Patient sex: M
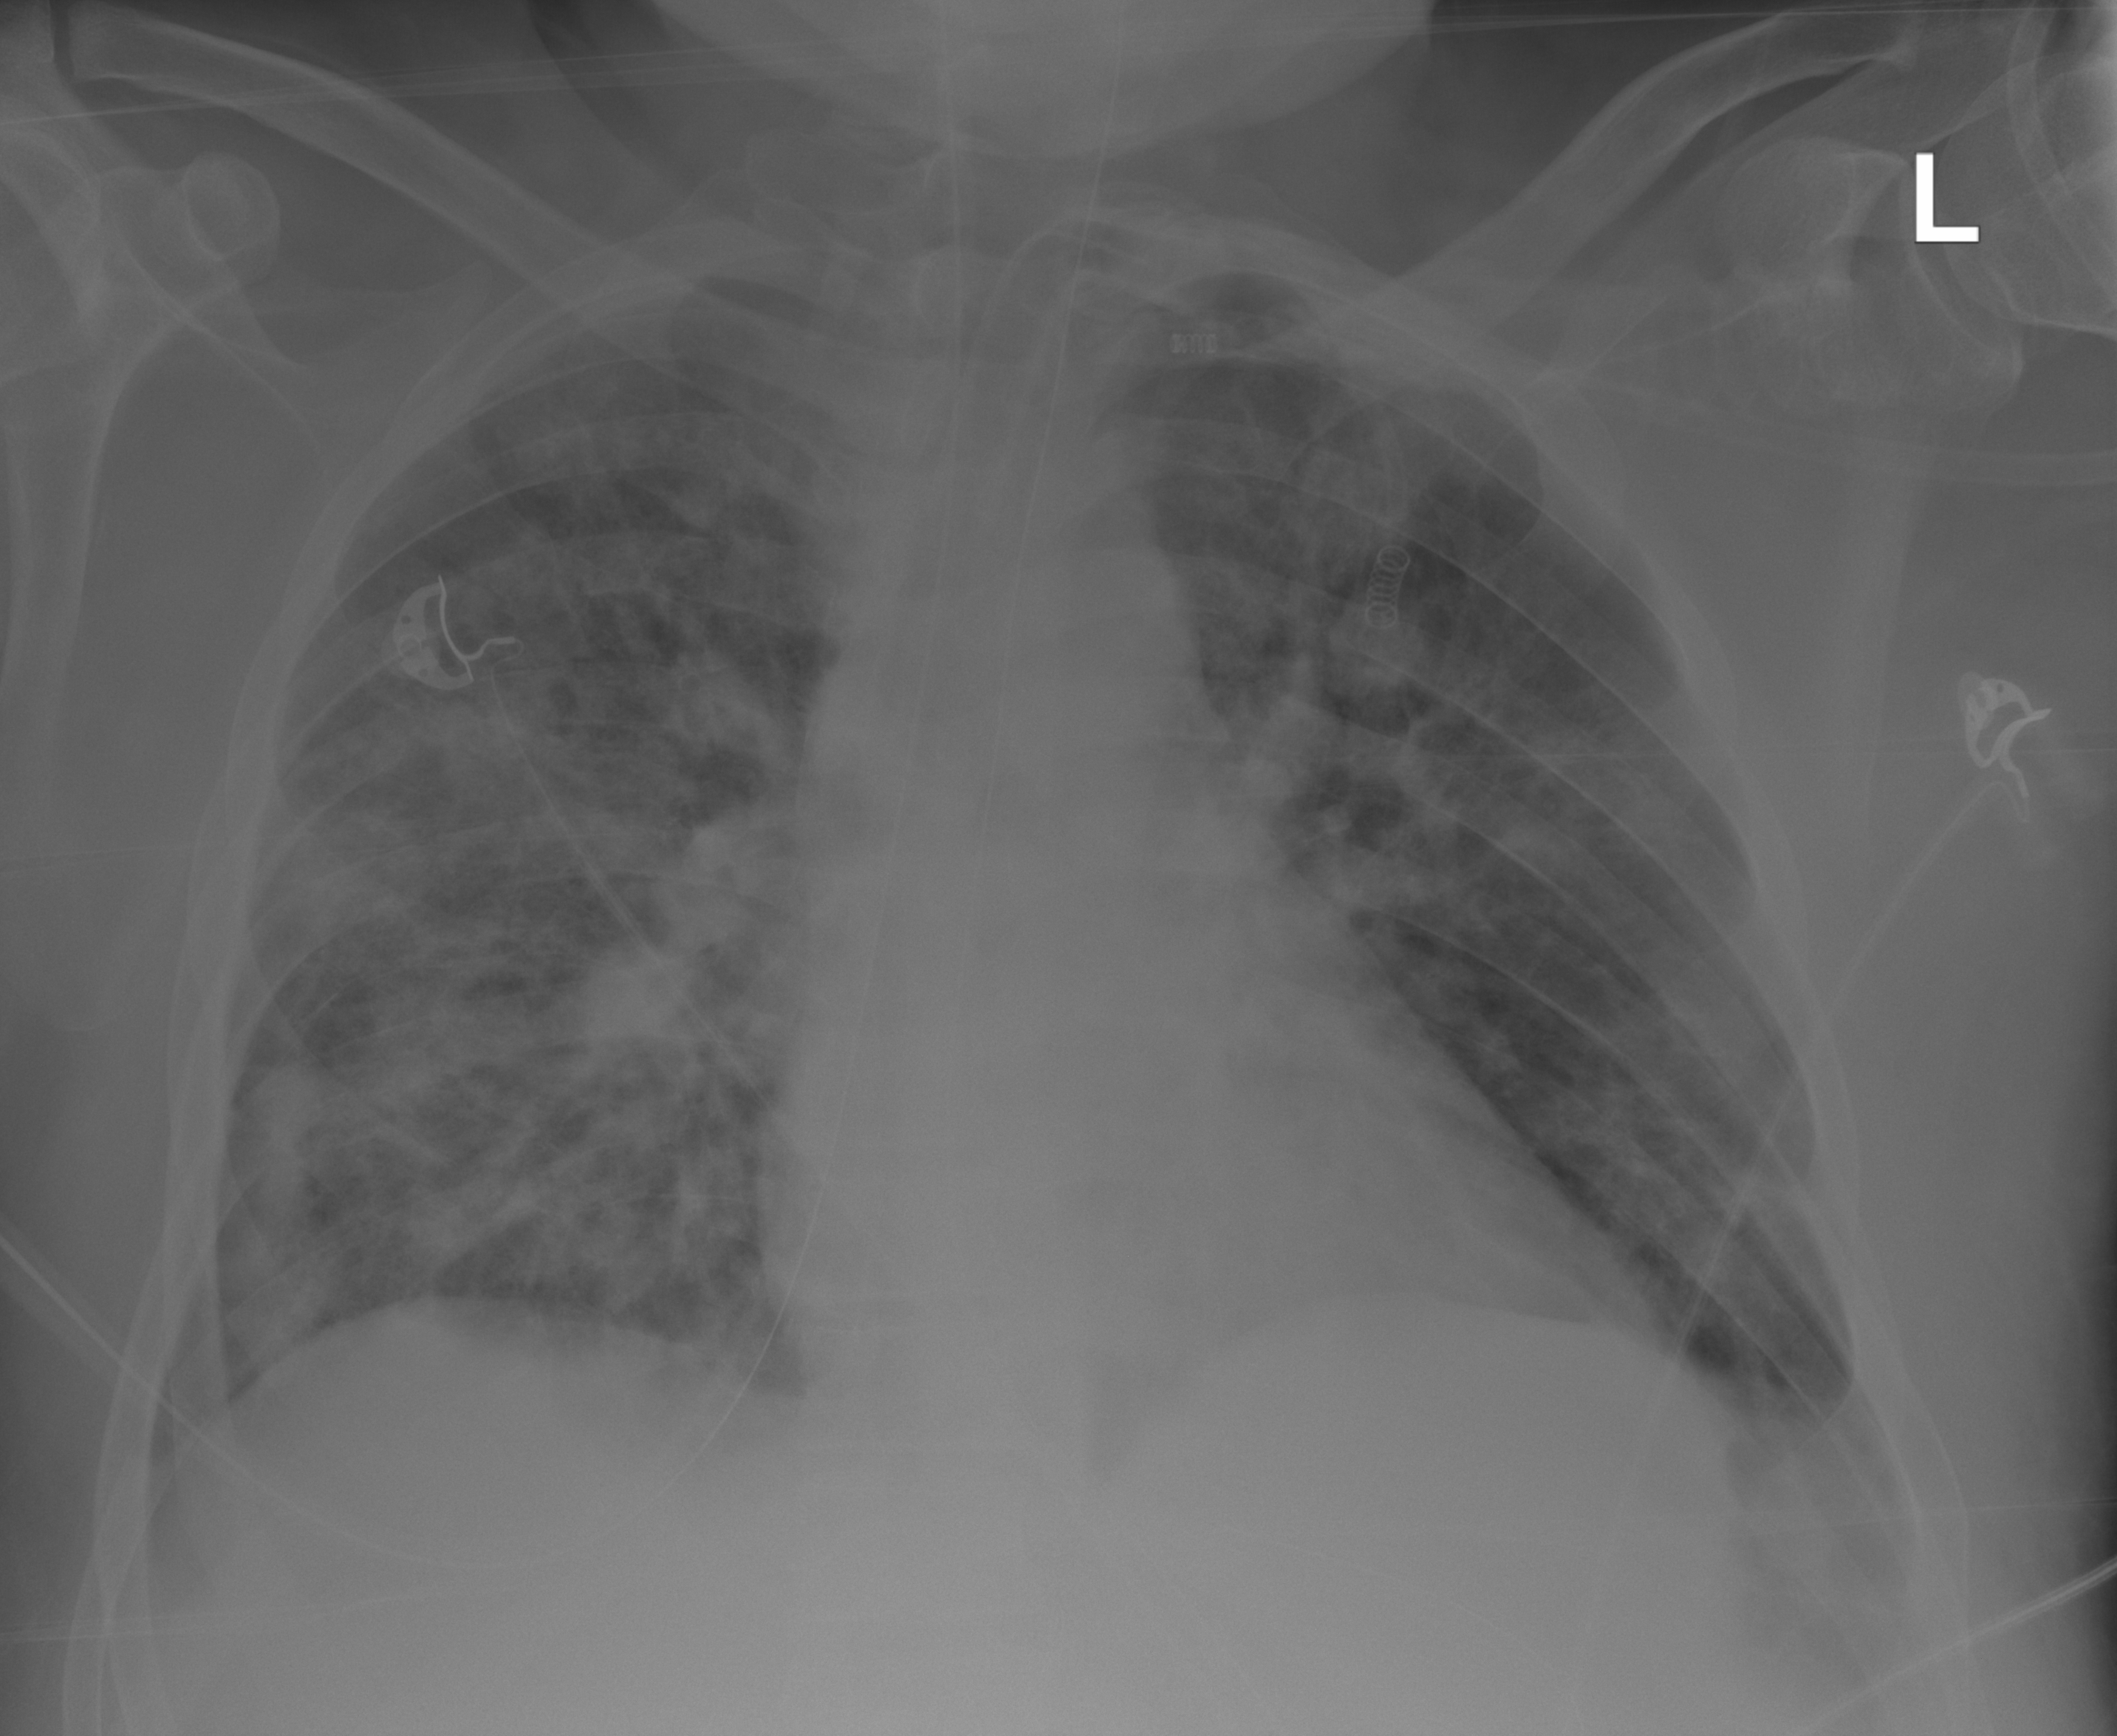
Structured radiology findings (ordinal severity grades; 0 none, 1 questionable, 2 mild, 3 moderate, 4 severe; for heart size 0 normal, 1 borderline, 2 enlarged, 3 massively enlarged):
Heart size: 0
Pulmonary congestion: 1
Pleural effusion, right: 0
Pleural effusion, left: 0
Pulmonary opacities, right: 3
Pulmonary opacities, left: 3
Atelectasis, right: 2
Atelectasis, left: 2